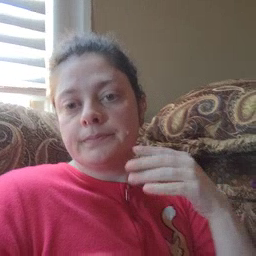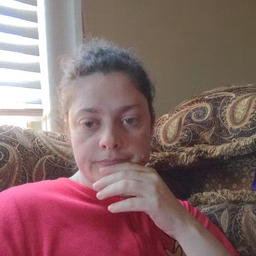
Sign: happy